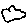
Label: cloud